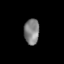
Tissue: lung
Cell type: Epithelial cells
Senescence score: 0.2429
Nuclear area (px): 385
Mean DAPI intensity: 128.39